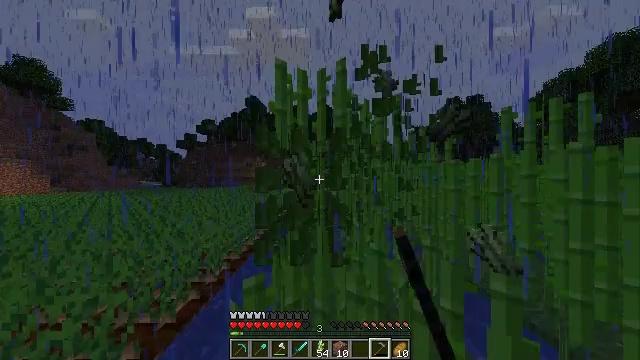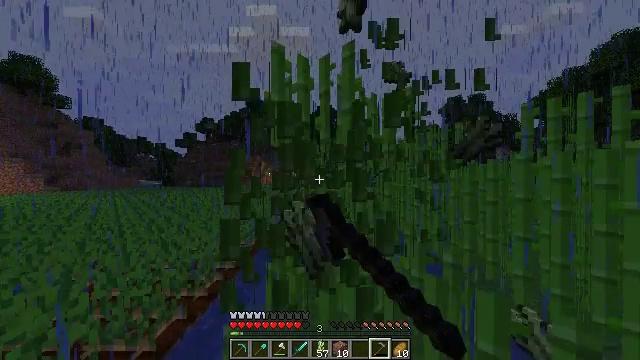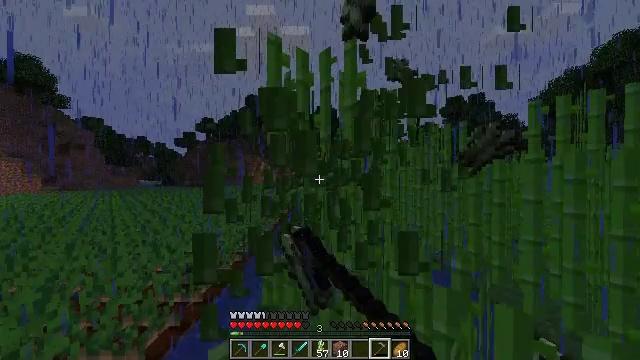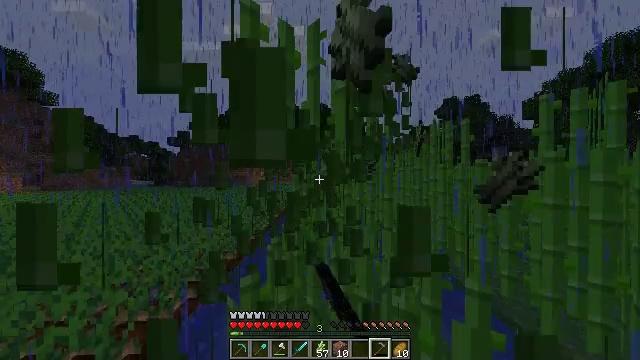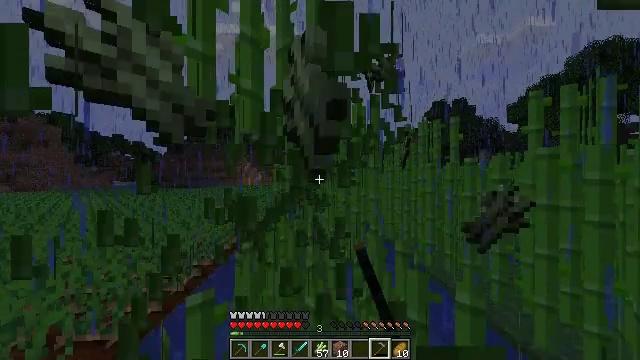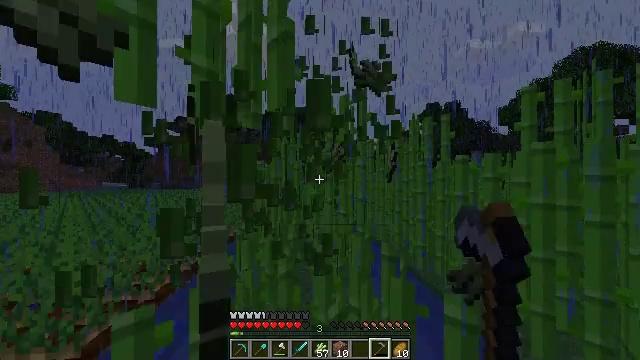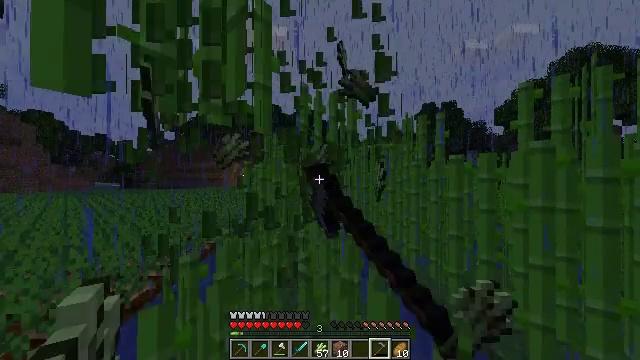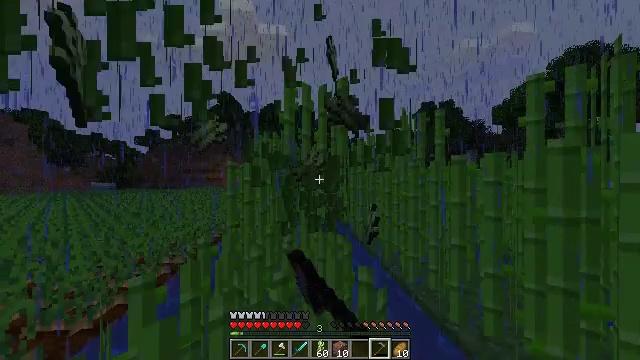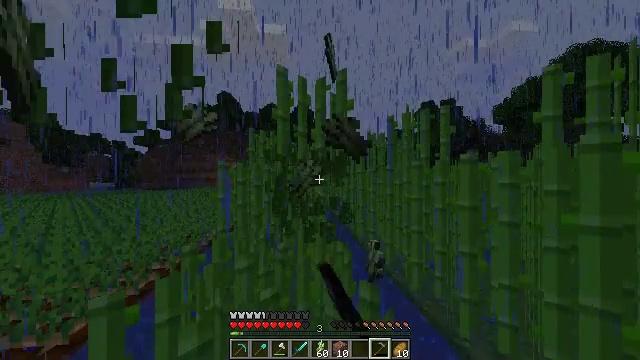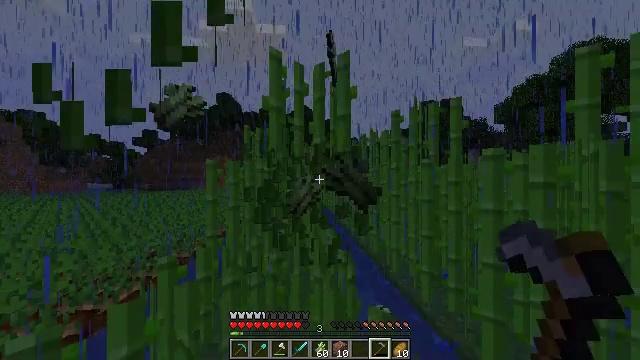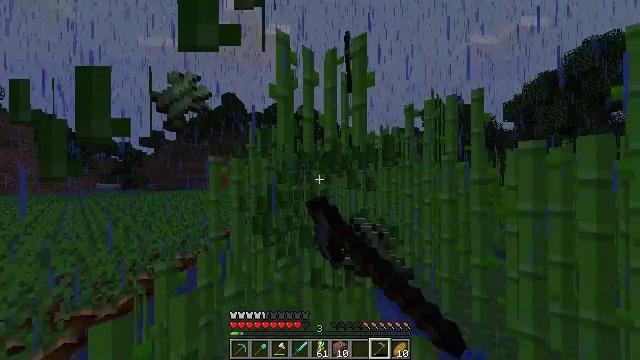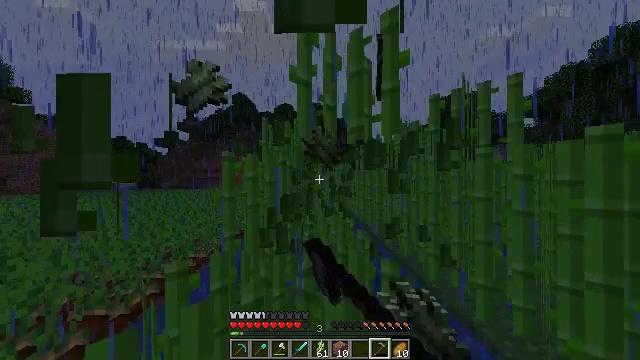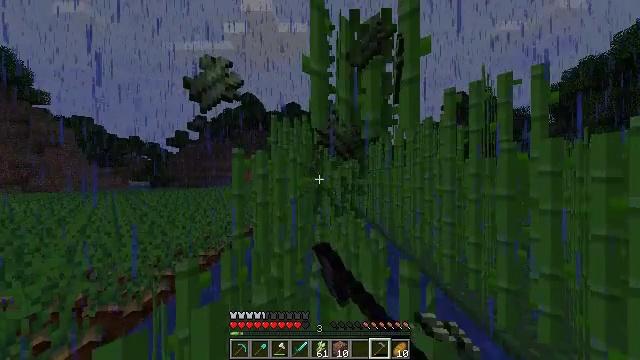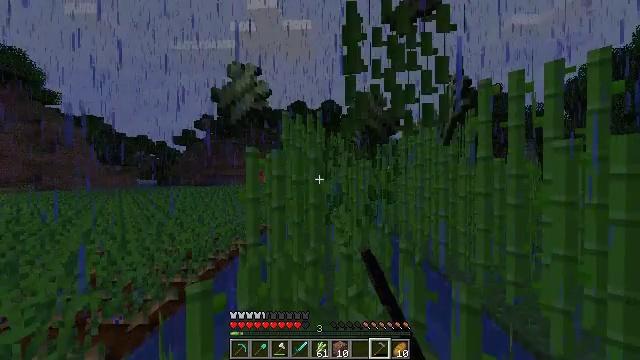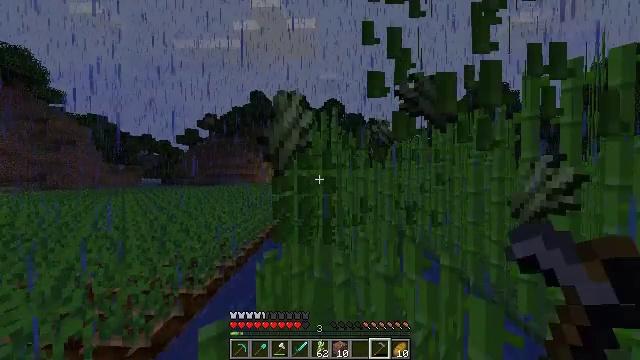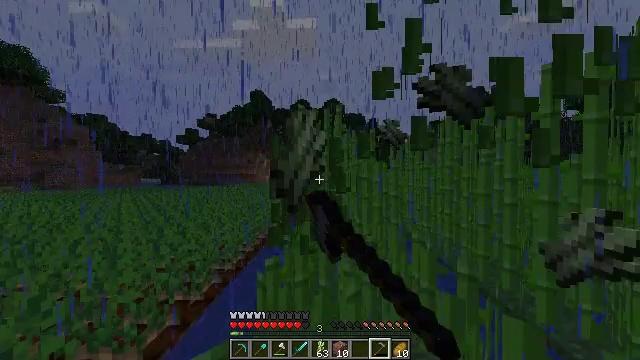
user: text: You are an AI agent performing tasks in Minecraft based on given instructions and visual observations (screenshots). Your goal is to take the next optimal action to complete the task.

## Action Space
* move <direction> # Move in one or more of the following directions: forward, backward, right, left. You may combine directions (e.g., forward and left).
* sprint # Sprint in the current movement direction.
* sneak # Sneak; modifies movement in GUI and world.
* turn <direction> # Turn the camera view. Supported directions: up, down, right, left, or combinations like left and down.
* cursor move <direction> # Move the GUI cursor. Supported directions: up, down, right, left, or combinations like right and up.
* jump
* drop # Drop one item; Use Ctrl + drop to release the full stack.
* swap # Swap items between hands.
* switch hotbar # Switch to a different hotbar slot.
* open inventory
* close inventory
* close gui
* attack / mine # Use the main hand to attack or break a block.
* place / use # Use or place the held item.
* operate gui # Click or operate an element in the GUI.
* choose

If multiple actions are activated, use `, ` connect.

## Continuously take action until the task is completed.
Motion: motion action
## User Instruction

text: Cut down the sugar cane stalks.
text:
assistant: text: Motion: move forward, sprint, attack / mine
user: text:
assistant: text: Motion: move forward, sprint, attack / mine
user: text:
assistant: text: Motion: move forward and move right, sprint, turn right, attack / mine
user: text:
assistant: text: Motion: move forward and move right, sprint, turn right, attack / mine
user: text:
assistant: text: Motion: move forward and move right, sprint, turn right, attack / mine
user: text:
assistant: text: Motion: move forward and move right, sprint, attack / mine
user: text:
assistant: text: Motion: move forward, sprint, attack / mine
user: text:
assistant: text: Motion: move forward, sprint, attack / mine
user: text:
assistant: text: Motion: move forward, sprint, attack / mine
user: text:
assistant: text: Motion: move forward and move left, sprint, turn left, attack / mine
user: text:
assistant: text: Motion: move forward and move left, sprint, turn left, attack / mine
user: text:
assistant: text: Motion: move forward and move left, sprint, turn left, attack / mine
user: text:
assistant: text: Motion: move forward and move left, sprint, turn left, attack / mine
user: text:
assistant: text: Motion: move forward and move left, sprint, attack / mine
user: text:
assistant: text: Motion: move forward, sprint, attack / mine
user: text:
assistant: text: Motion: move forward, sprint, attack / mine
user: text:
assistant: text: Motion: move forward and move right, sprint, turn right, attack / mine
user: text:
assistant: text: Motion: move forward and move right, sprint, turn right, attack / mine
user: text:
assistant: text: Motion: move forward and move right, sprint, turn right, attack / mine
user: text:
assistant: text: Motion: move forward and move right, sprint, attack / mine
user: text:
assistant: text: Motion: move forward and move right, sprint, attack / mine
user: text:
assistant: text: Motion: move forward, sprint, attack / mine
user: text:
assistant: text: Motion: move forward, sprint, attack / mine
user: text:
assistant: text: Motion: move forward, sprint, attack / mine
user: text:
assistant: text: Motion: move forward, sprint, turn left, attack / mine
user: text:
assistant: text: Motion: move forward and move left, sprint, turn left, attack / mine
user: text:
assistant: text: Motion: move forward and move left, sprint, turn left, attack / mine
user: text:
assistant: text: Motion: move forward and move left, sprint, attack / mine
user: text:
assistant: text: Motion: move forward and move left, sprint, attack / mine
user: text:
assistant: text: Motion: move forward, sprint, attack / mine